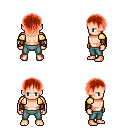
a pixel art fantasy rpg character, male body template, human, light skin, gold arm armor, teal pants, red plain hairstyle, cloth bracers, four views (front, back, left, right), 2x2 character sprite sheet, small pixel art, hard edges, no anti-aliasing